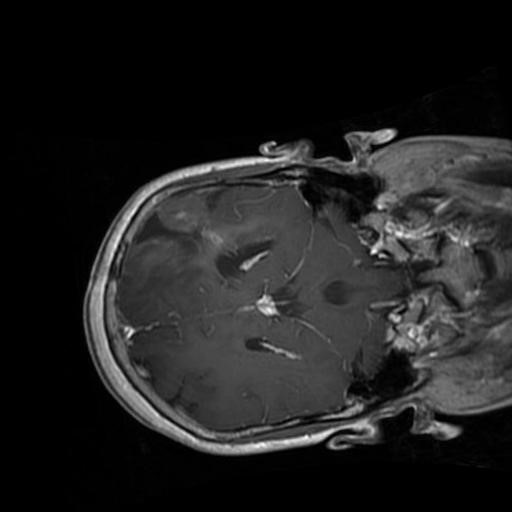
Label: brain_glioma